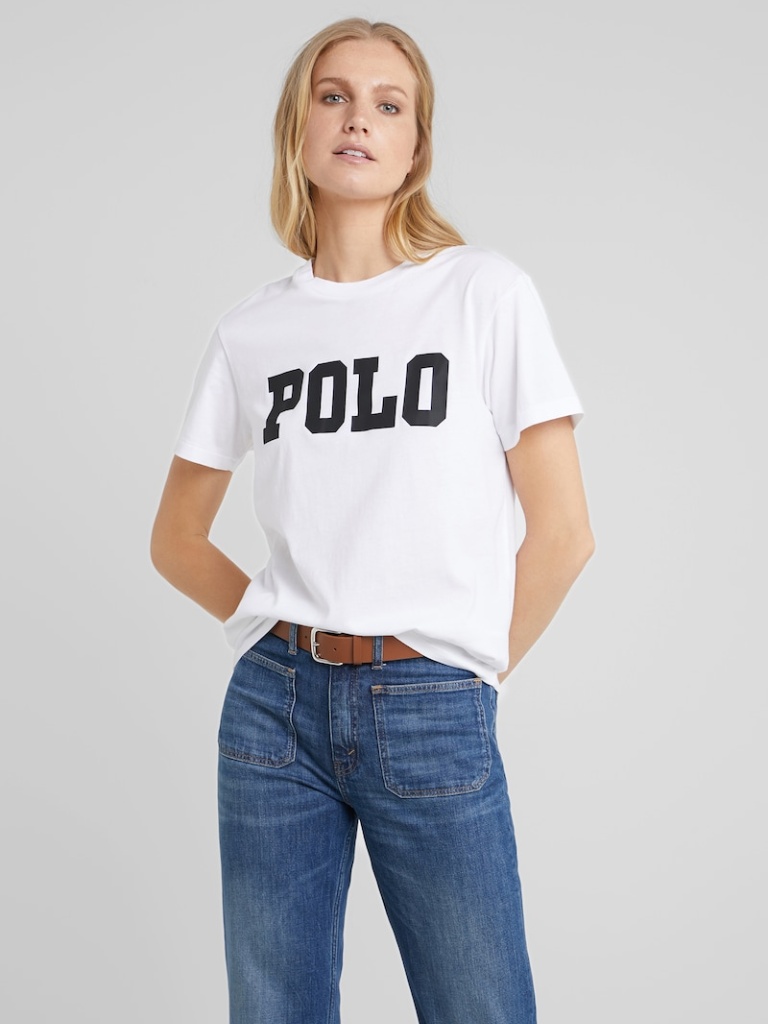
cotton relaxed short sleeve hip length Fully Tucked in crew t-shirt